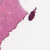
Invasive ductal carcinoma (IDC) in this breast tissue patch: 0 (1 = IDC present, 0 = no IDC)